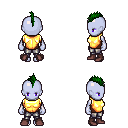
a pixel art fantasy rpg character, female body template, dark elf, purple skin, gold chest armor, metal pants, green mohawk hairstyle, maroon shoes, four views (front, back, left, right), 2x2 character sprite sheet, small pixel art, hard edges, no anti-aliasing